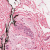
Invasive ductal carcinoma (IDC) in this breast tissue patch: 0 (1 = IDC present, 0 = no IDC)